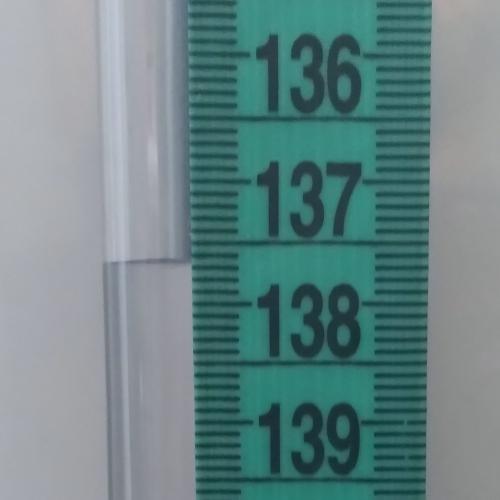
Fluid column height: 137.7 cm